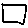
Label: square